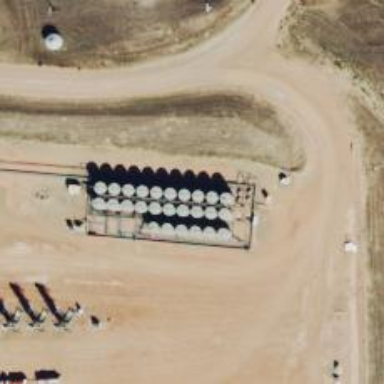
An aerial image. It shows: Storage tank that is man-made.